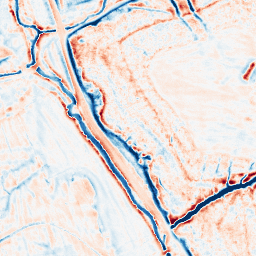
Category: edge_preserving
Decomposition family: bilateral
Decomposition parameters: d: 15
sigma_color: 75
sigma_space: 100
Upsampling method: edge_directed
Upsampling parameters: scale: 4
Upsampling scale: 4